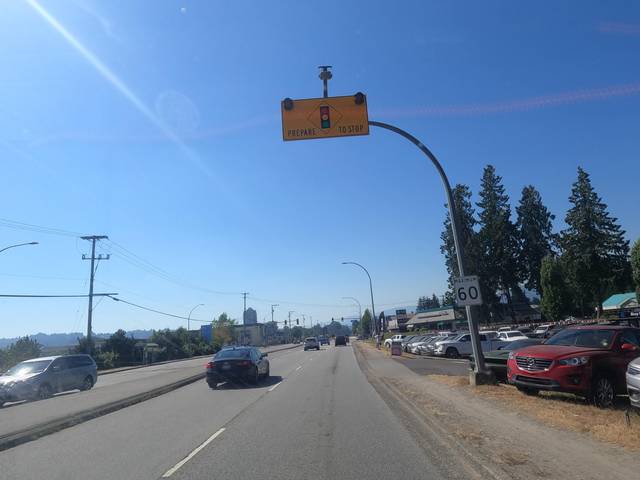
Region: Canada
Coordinates: 49.263, -122.766